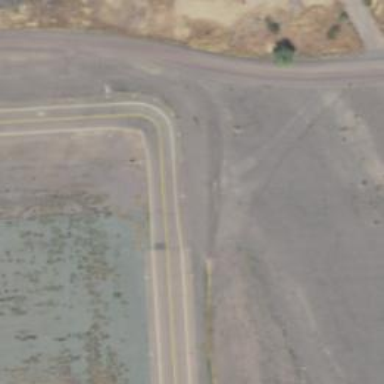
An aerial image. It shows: Taxiway at the airport with asphalt surface.